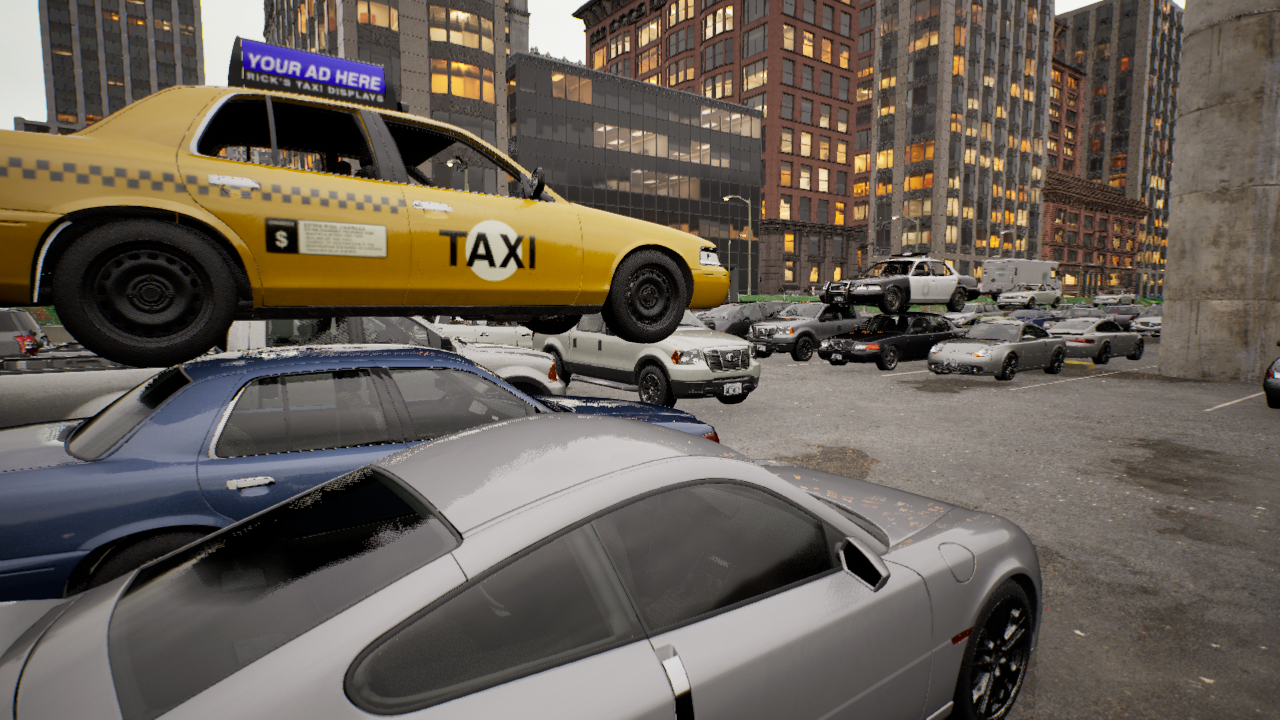
Venue: arterial
Lighting: golden hour
Vehicle rig: pickup